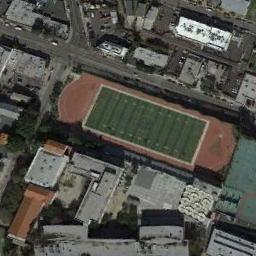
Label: ground_track_field